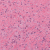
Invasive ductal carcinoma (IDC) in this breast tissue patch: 0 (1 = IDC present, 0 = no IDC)